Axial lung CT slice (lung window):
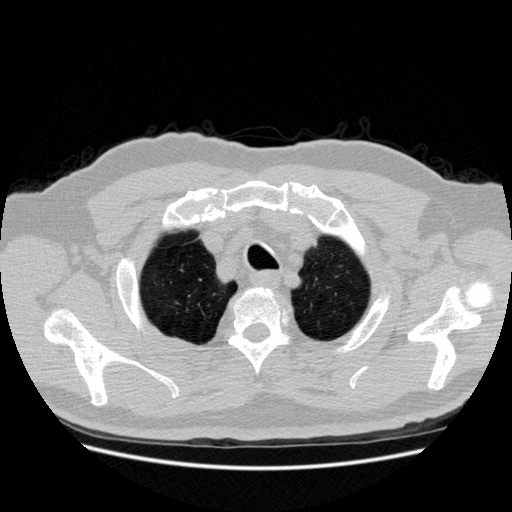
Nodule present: no